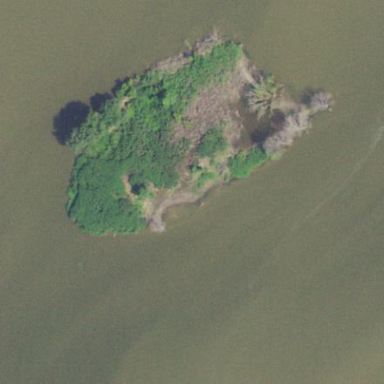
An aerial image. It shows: Islet covered with scrub vegetation.